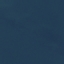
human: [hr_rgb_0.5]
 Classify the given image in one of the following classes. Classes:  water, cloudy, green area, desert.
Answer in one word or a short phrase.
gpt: water